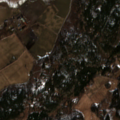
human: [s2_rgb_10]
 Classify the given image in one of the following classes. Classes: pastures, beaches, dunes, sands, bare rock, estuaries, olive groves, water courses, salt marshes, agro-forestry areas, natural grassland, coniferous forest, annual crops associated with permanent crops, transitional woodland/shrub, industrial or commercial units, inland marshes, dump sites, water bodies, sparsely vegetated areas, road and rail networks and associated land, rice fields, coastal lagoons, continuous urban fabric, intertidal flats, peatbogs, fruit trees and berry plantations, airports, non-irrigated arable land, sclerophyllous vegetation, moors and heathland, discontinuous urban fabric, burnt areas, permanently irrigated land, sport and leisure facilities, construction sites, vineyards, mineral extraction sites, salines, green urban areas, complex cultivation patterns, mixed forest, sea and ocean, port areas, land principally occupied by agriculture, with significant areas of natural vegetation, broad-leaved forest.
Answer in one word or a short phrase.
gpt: non-irrigated arable land, land principally occupied by agriculture, with significant areas of natural vegetation, mixed forest